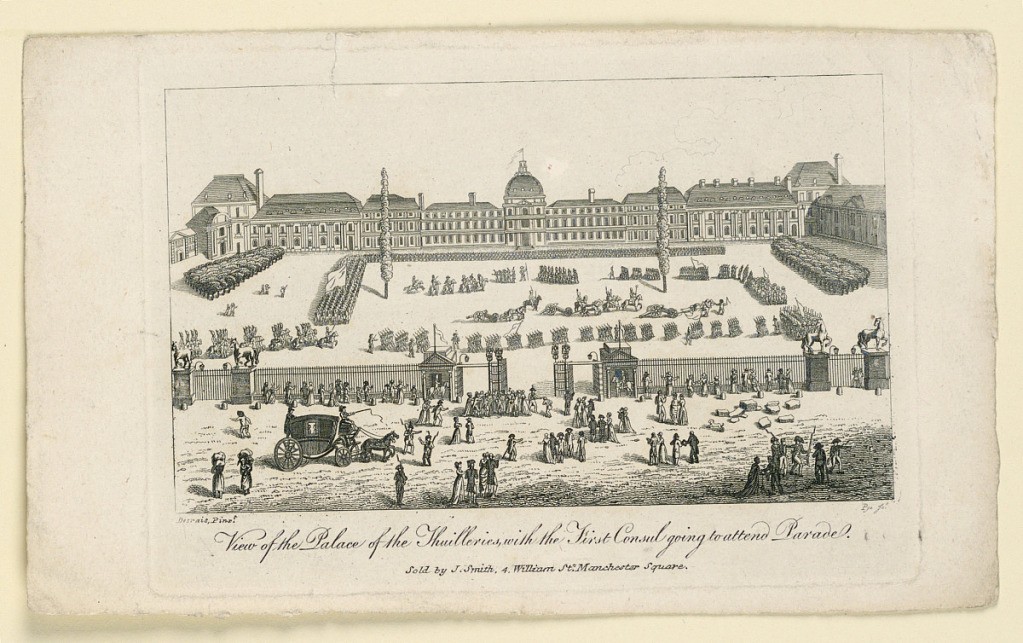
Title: View of the Tuilleries Palace, Paris
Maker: John Pye the younger, British, 1782 - 1874
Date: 1798-1801
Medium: Engraving on paper
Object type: Print
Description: The view is taken looking at the principal façade of the Tuilleries Palace, with the enclosed court in the foreground. Troops drilling in the court.